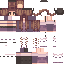
A female human skin with medium skin, wearing brown long hair dressed in a blue hoodie and black pants, featuring a closed mouth.